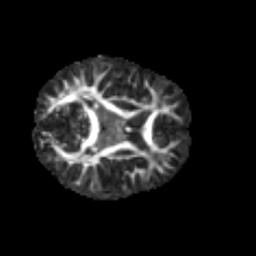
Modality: FA
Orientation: axial
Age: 7
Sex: male
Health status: healthy